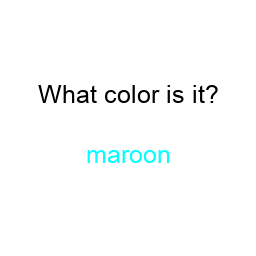
Color: cyan
Color name shown: maroon
Background color: white
Question text color: black